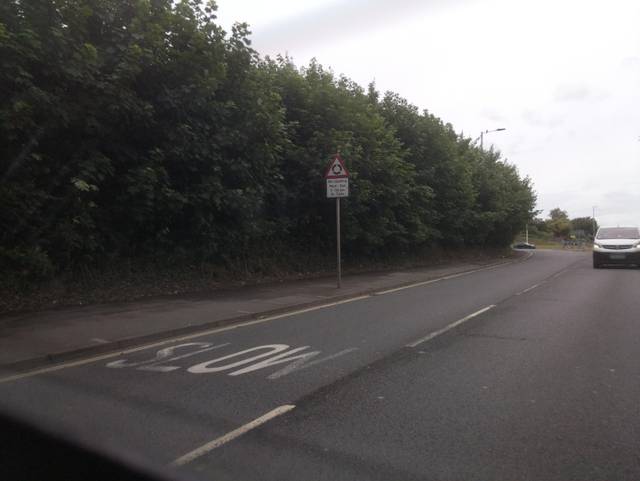
Region: United Kingdom
Coordinates: 50.723, -3.477